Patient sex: M
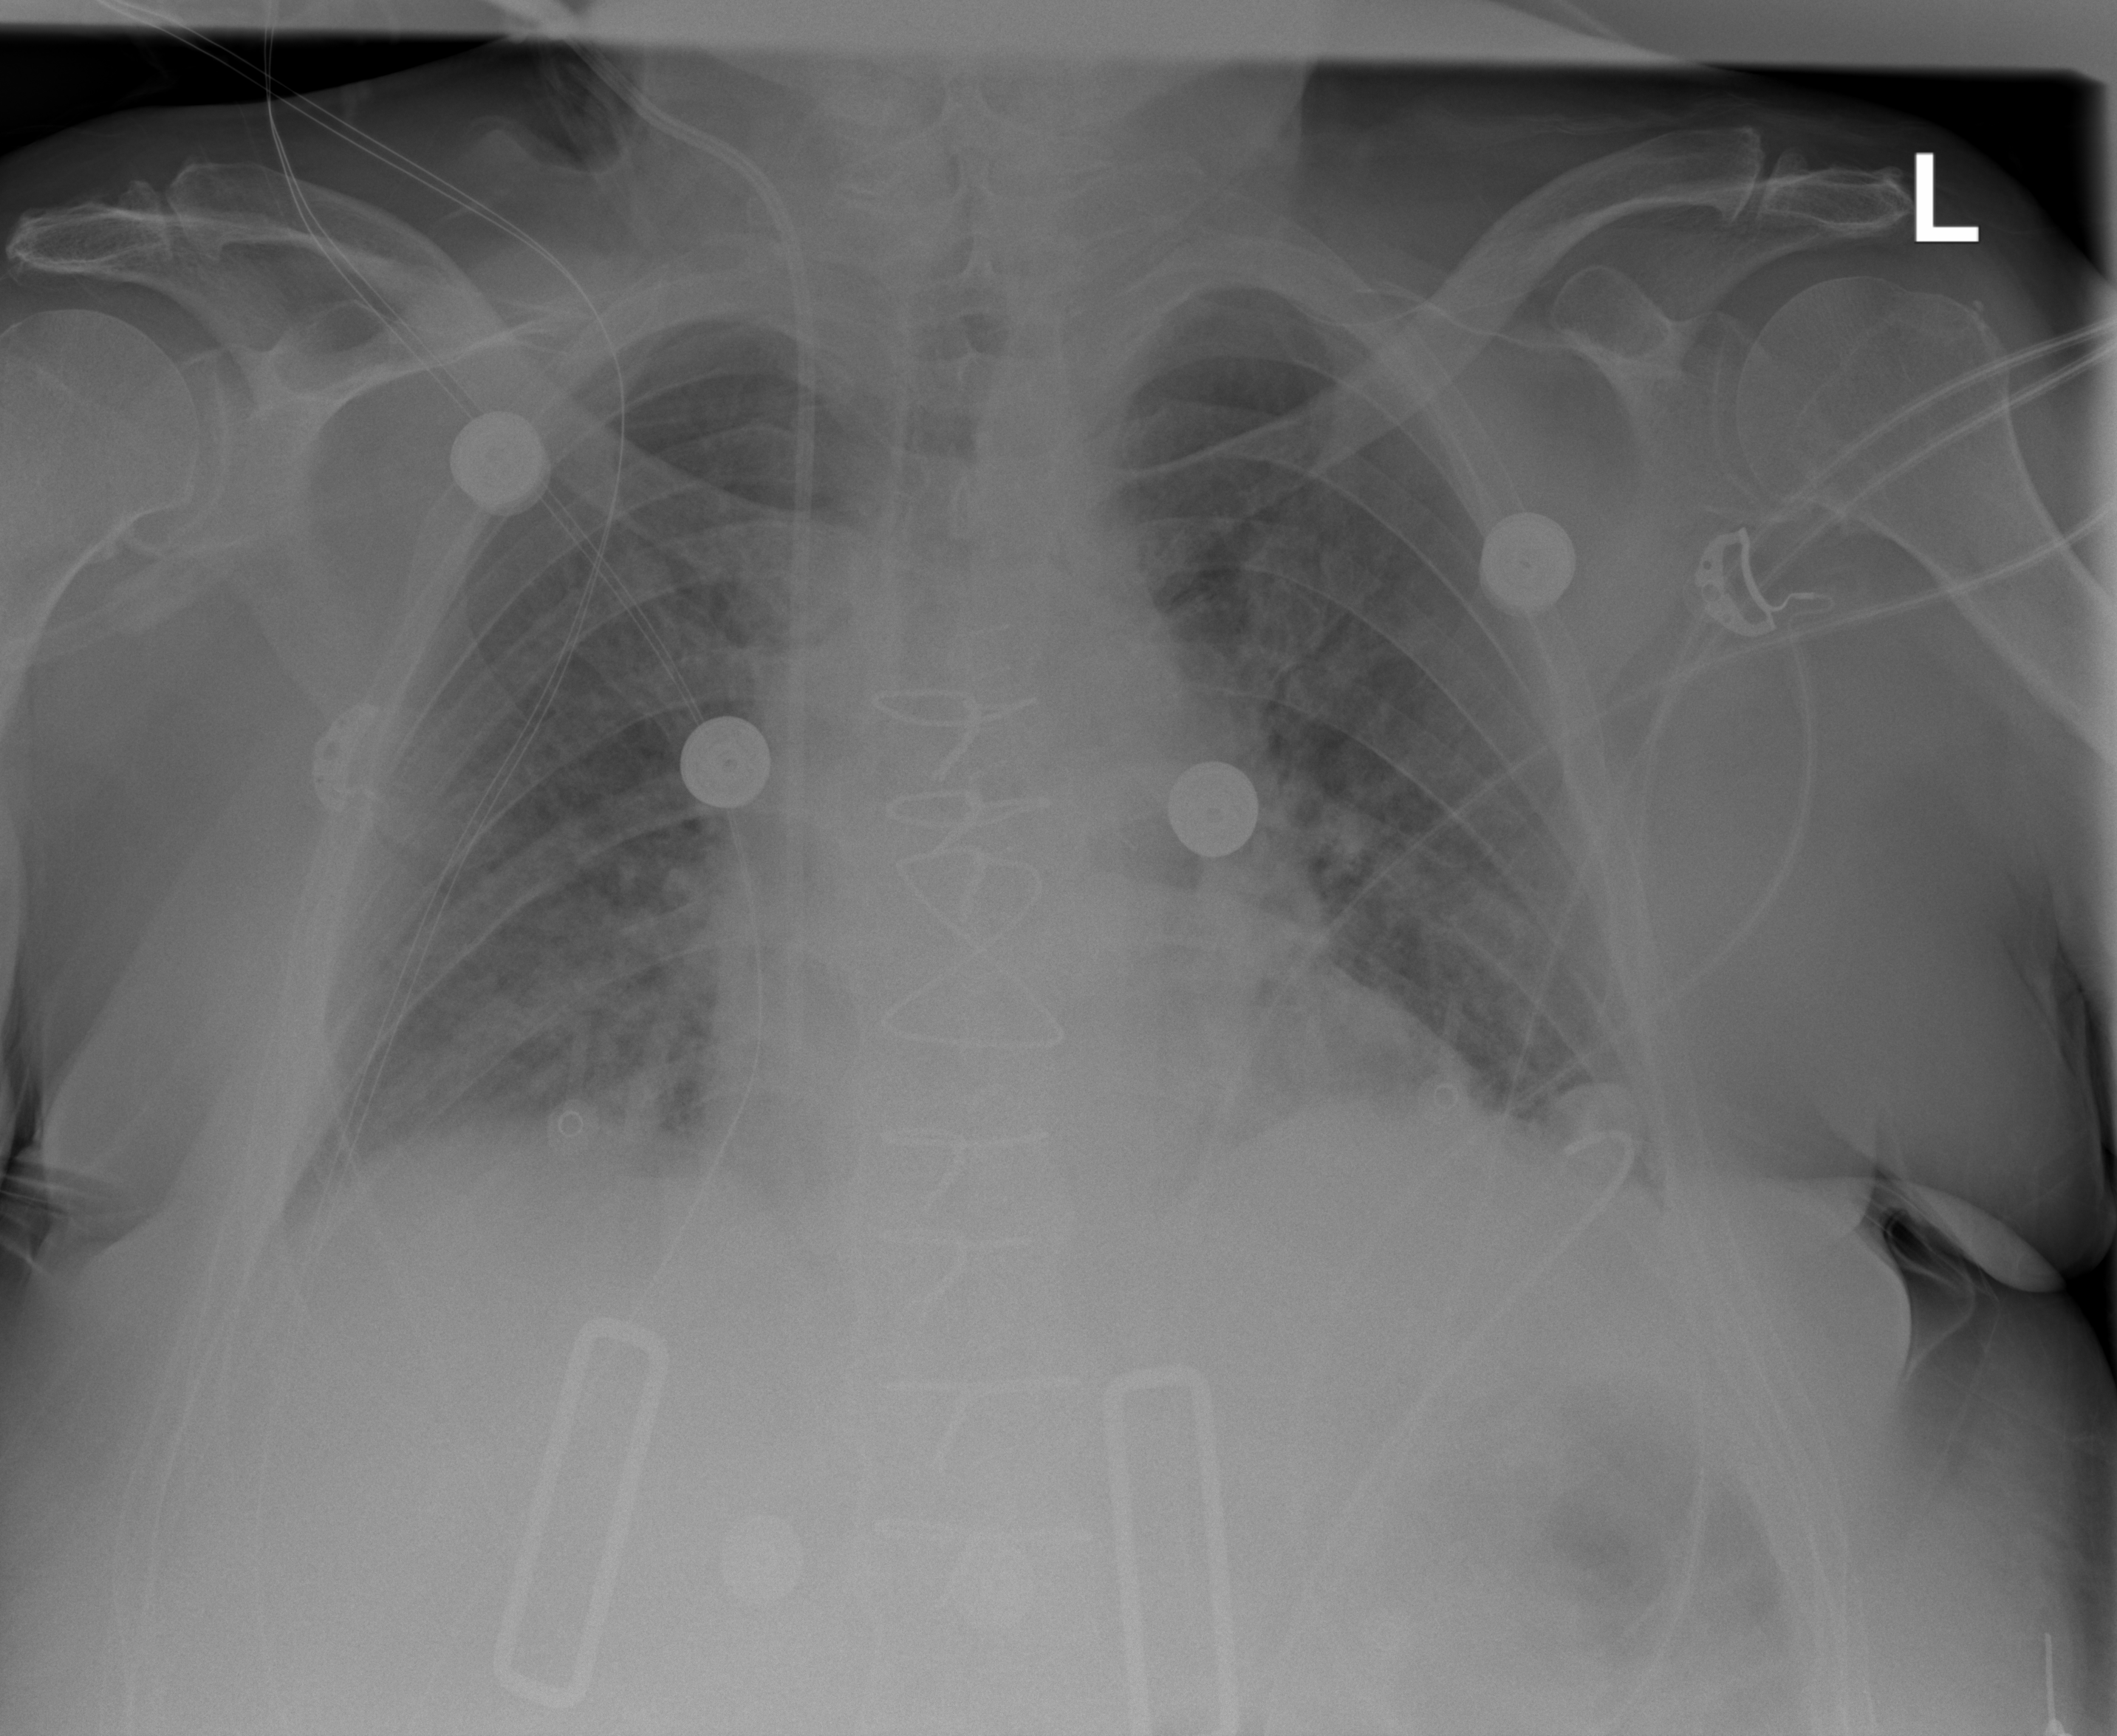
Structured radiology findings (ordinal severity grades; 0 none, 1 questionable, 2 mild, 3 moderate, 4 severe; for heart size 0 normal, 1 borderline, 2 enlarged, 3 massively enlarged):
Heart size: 2
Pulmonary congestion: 0
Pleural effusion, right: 0
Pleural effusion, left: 2
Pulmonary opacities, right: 0
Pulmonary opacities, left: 2
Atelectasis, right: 3
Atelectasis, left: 2